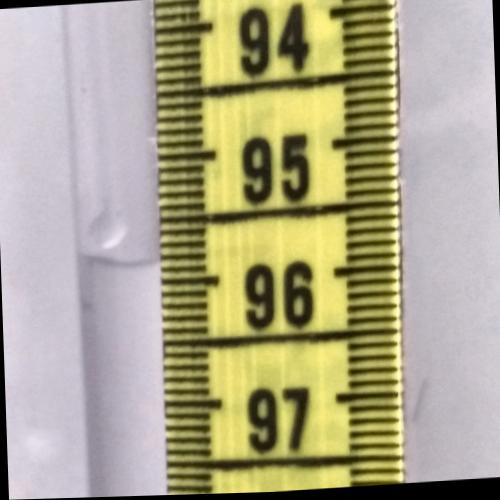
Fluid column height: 95.8 cm